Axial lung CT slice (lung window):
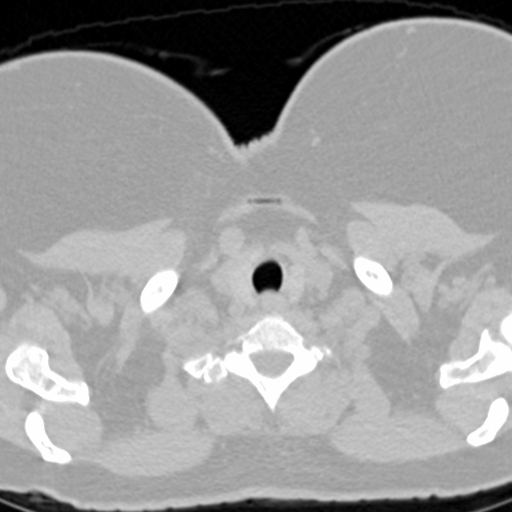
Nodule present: no